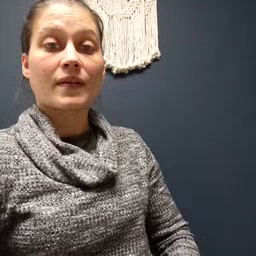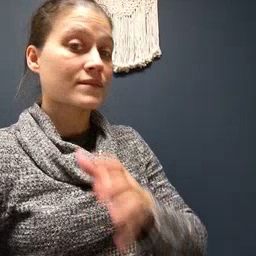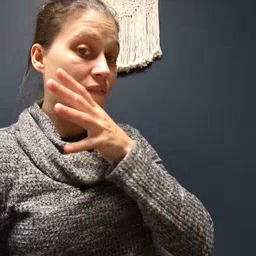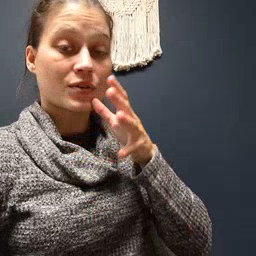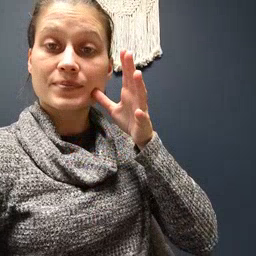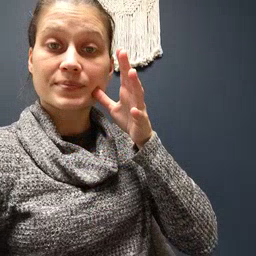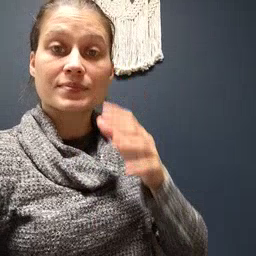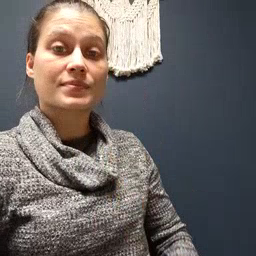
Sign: farm